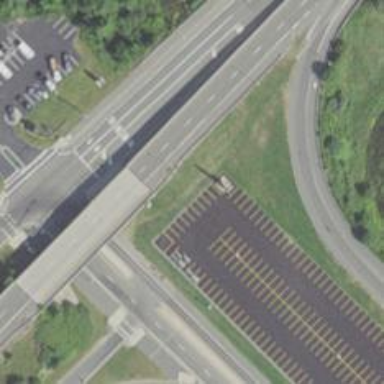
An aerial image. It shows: Trunk road bridge.